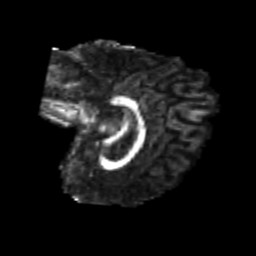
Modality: FA
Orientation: sagittal
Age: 23
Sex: female
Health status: healthy
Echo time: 0.074 s